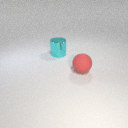
large red rubber sphere in front of large cyan metal cylinder